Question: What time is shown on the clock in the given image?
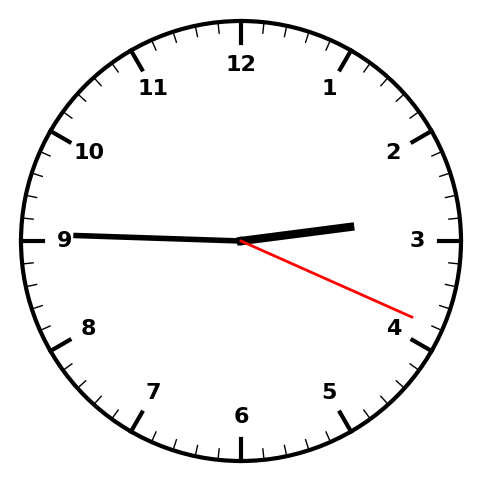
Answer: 02:45:19